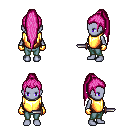
a pixel art fantasy rpg character, female body template, dark elf, purple skin, gold chest armor, teal pants, pink extra-long topknot hairstyle, gold gloves, dagger, four views (front, back, left, right), 2x2 character sprite sheet, small pixel art, hard edges, no anti-aliasing